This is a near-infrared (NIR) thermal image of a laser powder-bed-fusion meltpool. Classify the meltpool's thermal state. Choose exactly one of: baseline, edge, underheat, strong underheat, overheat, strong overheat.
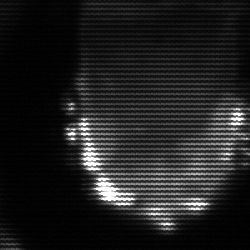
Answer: baseline